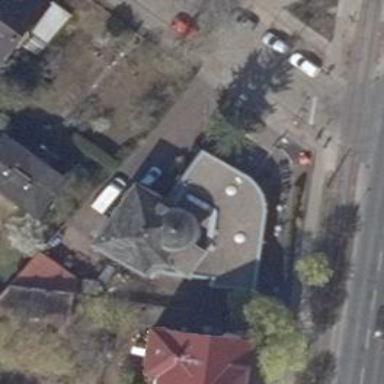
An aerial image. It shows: Cafe located inside building.